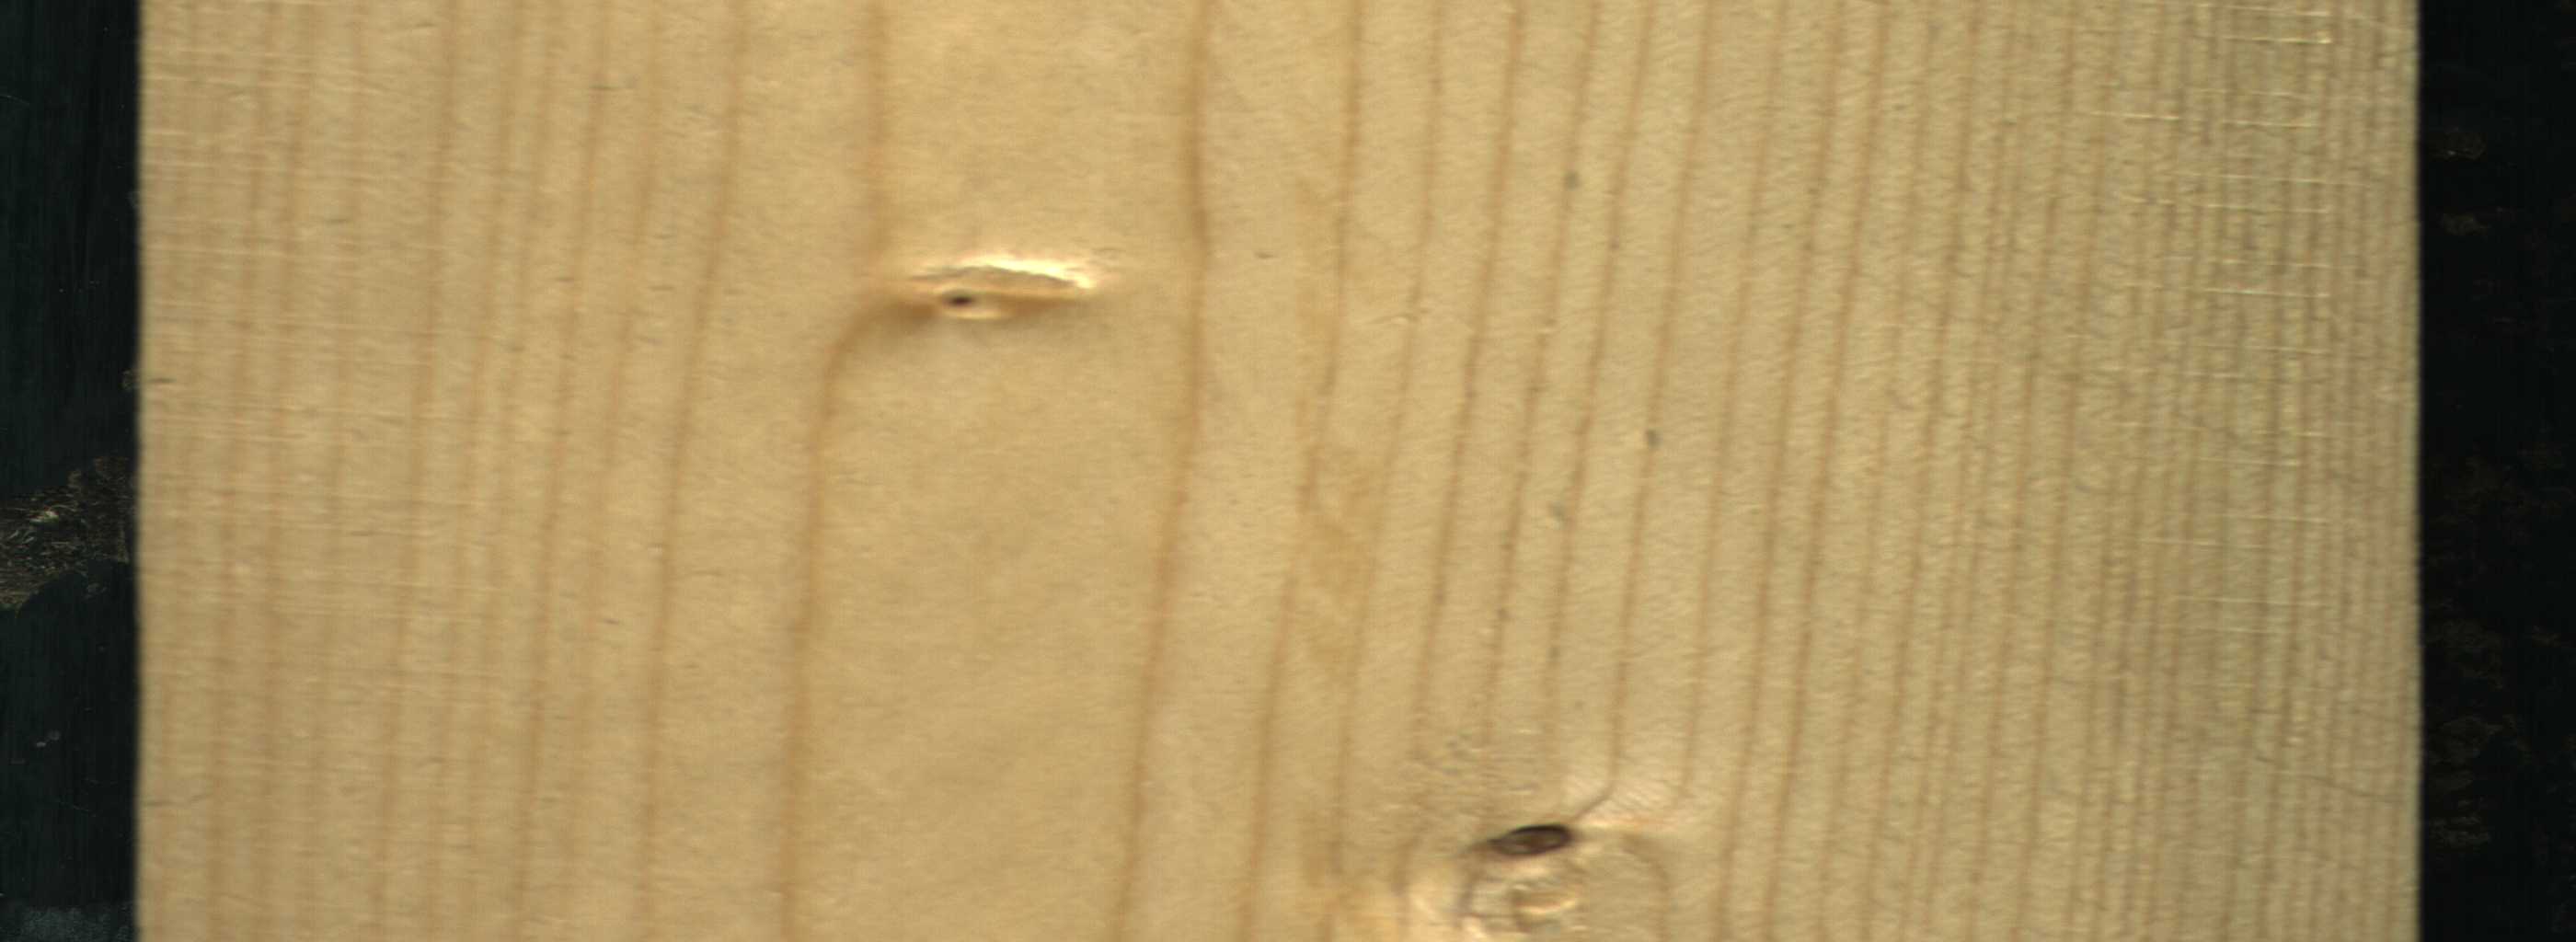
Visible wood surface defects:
Dead_Knot
Live_Knot